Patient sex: M
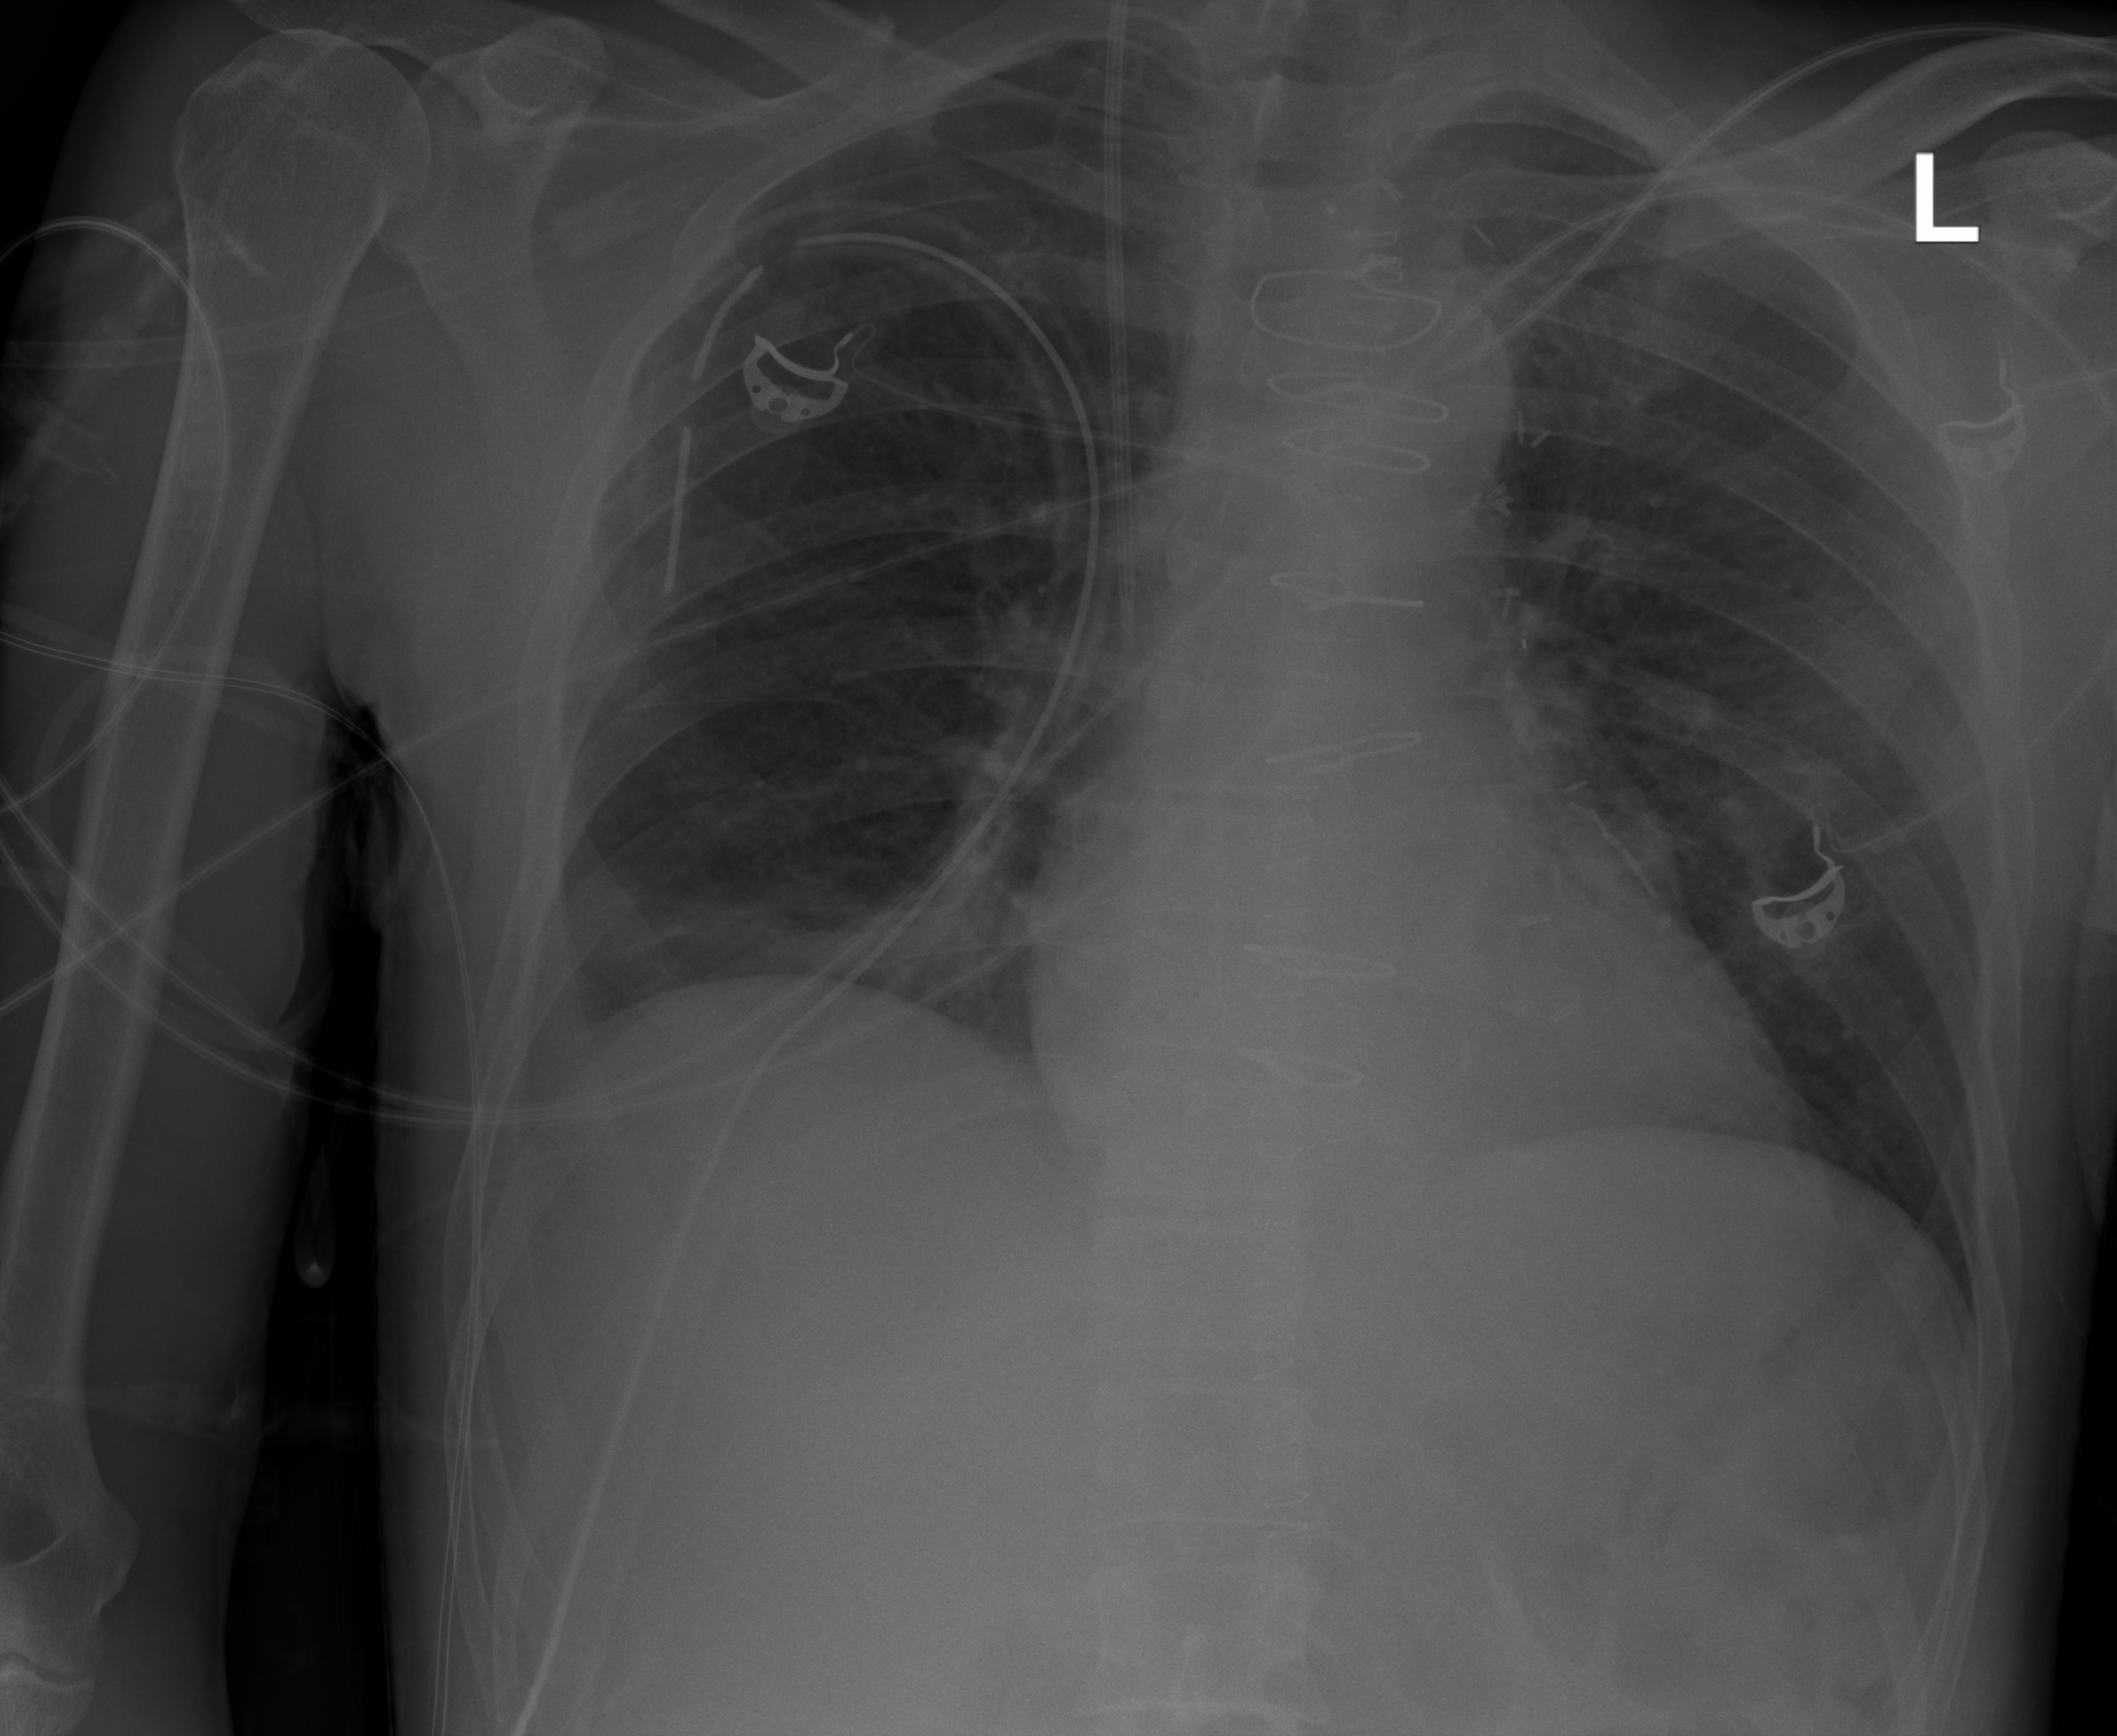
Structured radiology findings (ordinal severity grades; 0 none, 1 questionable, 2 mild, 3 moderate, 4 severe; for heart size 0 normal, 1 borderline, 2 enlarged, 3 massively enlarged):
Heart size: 0
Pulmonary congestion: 0
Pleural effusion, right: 0
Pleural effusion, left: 0
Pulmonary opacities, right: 0
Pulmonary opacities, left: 0
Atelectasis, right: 2
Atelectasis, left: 2